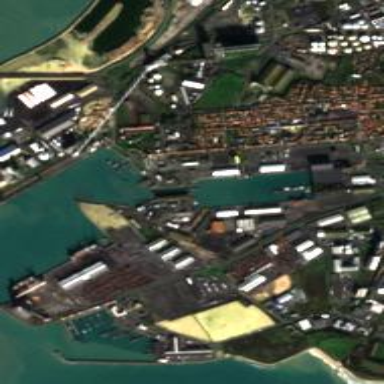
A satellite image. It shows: Man-made quay.